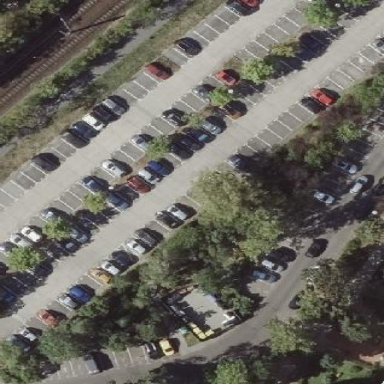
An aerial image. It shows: Parking area with concrete surface.